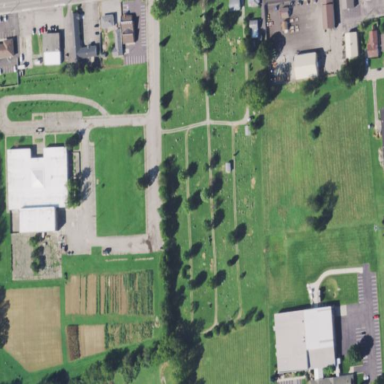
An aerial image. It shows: Cemetery.